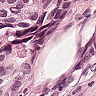
Metastatic tissue present: yes